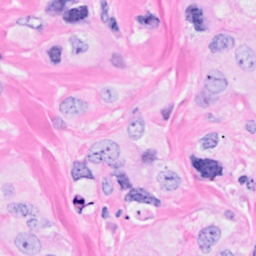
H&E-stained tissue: Breast